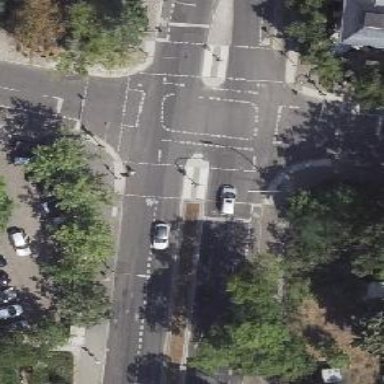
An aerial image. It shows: Road crossing with traffic signals.